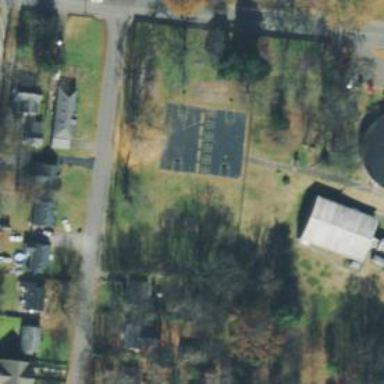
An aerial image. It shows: Basketball court in the leisure land pitch.